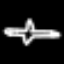
Label: airplane